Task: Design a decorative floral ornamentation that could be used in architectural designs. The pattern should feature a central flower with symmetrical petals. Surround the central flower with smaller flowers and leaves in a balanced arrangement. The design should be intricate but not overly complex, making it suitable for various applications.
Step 1432:
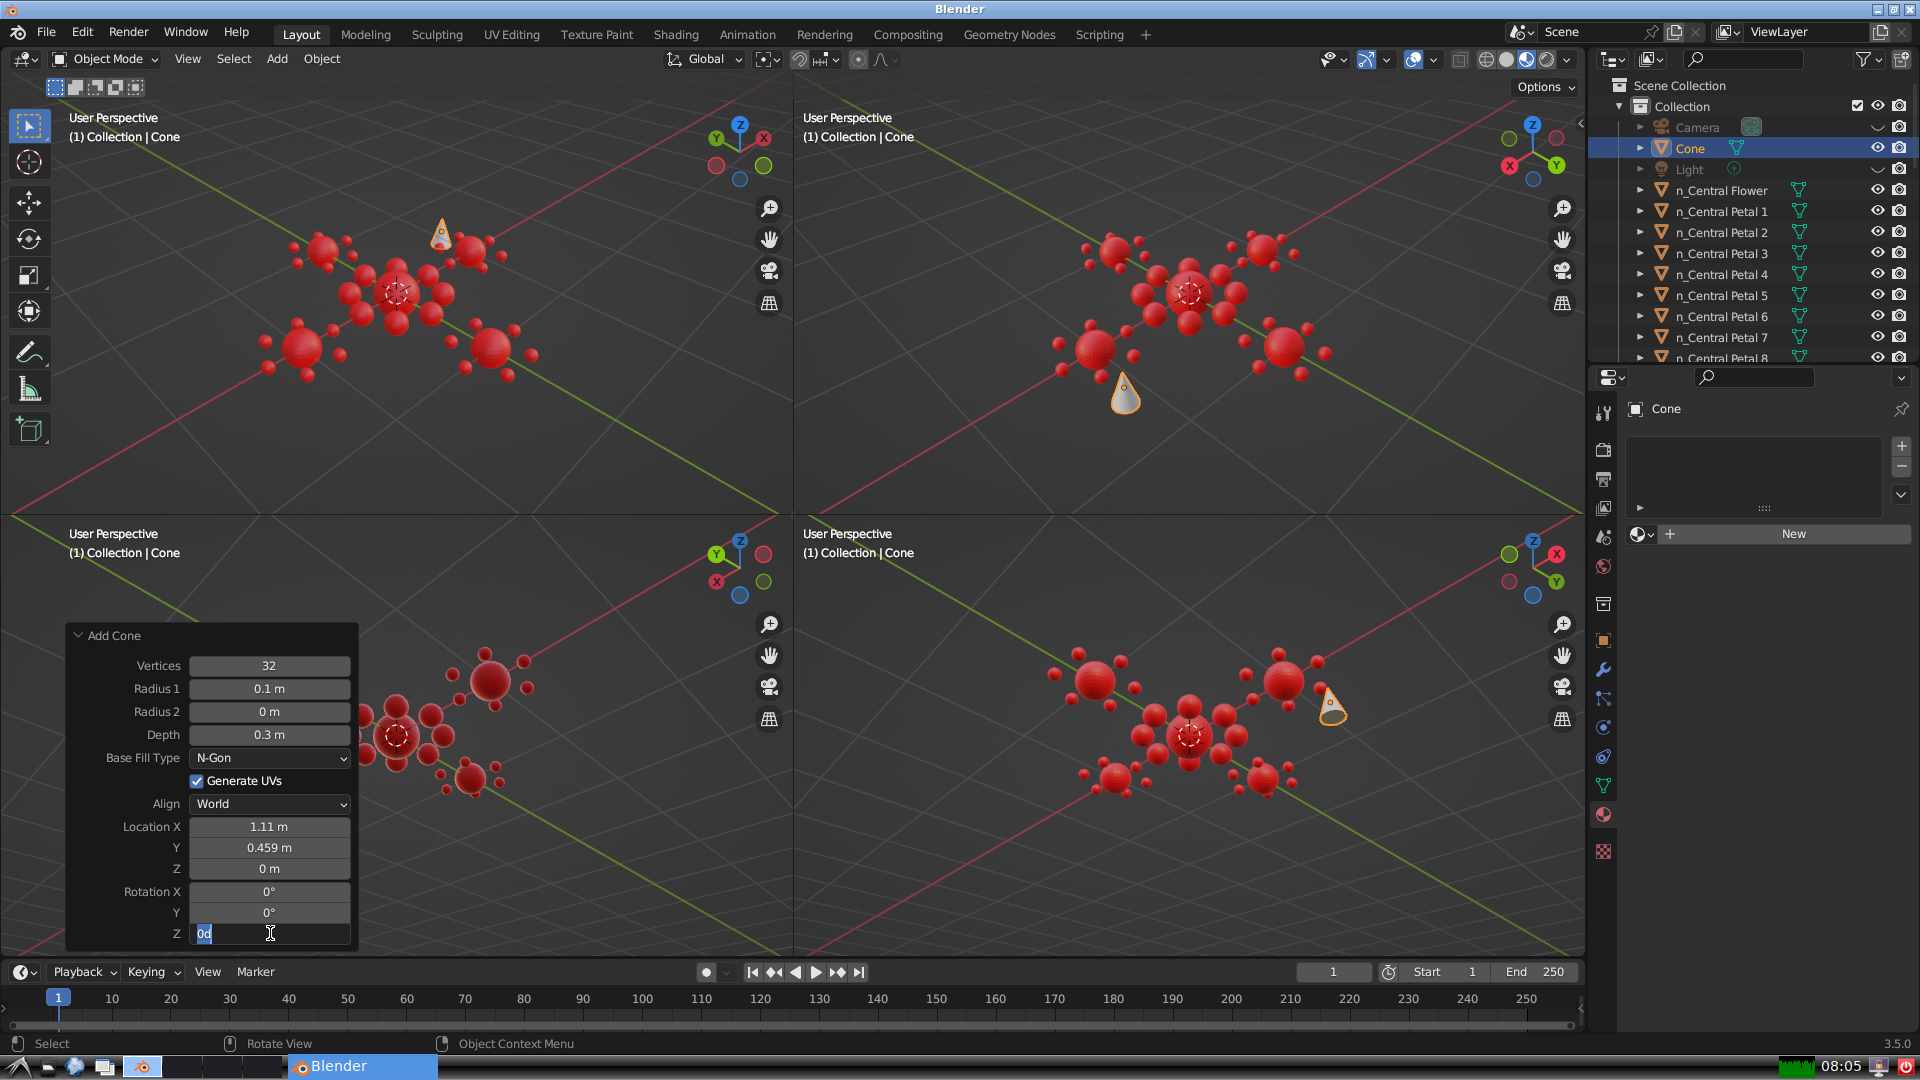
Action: input_text: 22.5